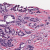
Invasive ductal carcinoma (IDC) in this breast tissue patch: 1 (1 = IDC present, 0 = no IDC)